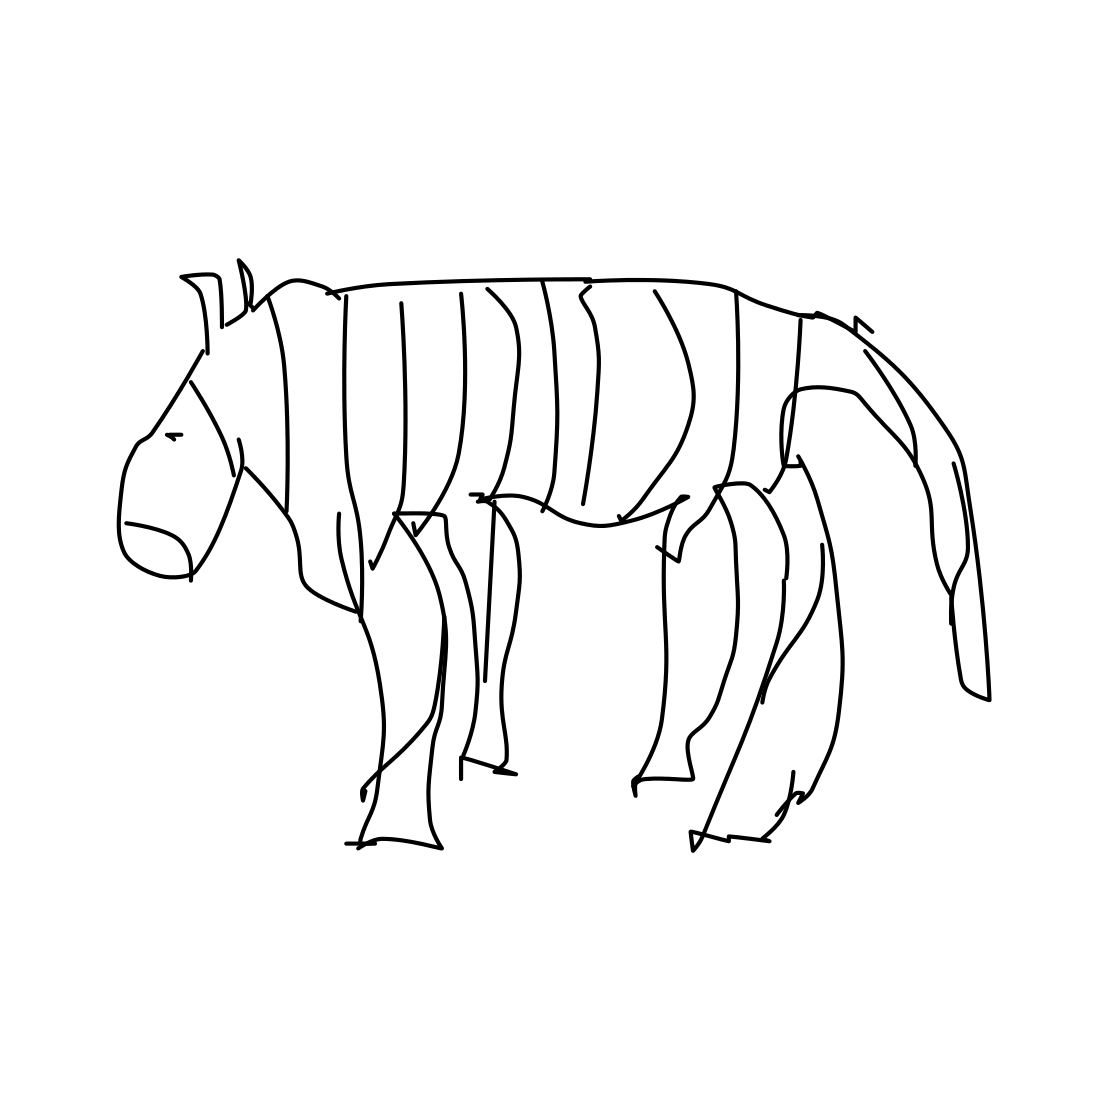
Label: zebra